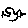
Label: bird